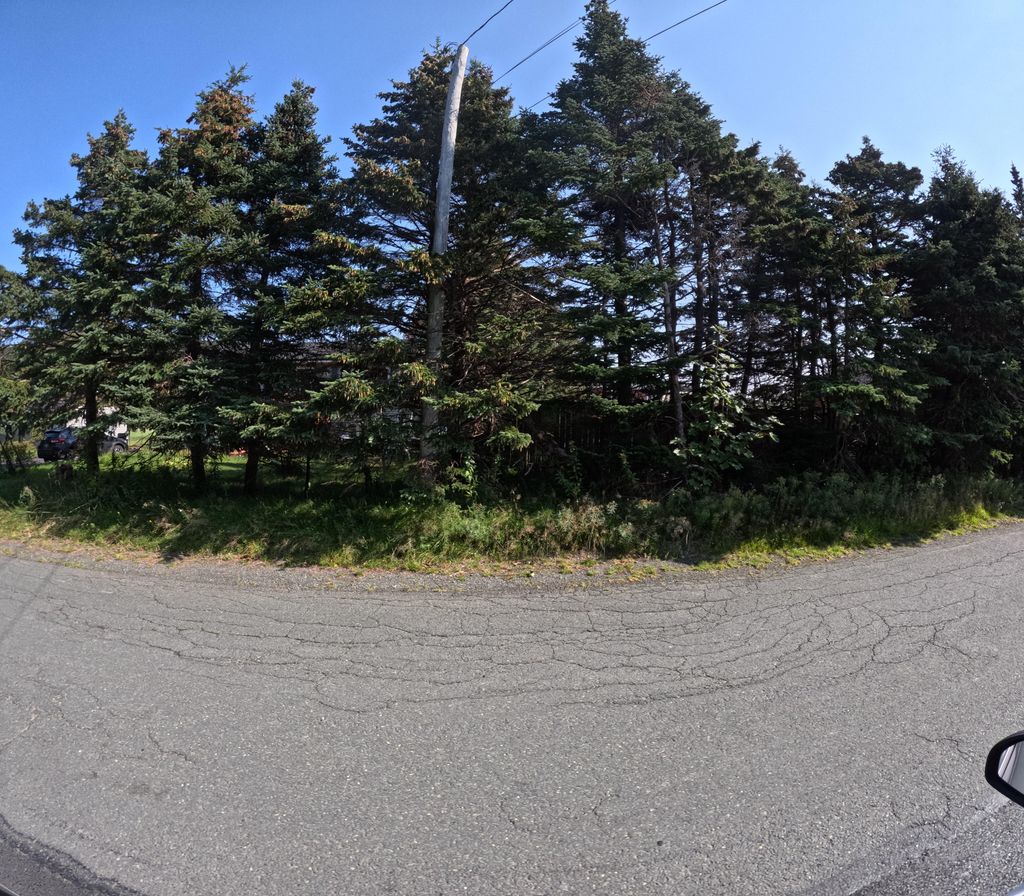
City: st_johns